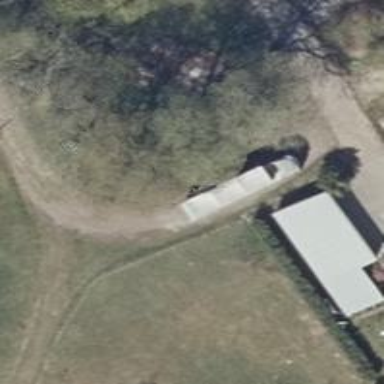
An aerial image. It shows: Driveway.